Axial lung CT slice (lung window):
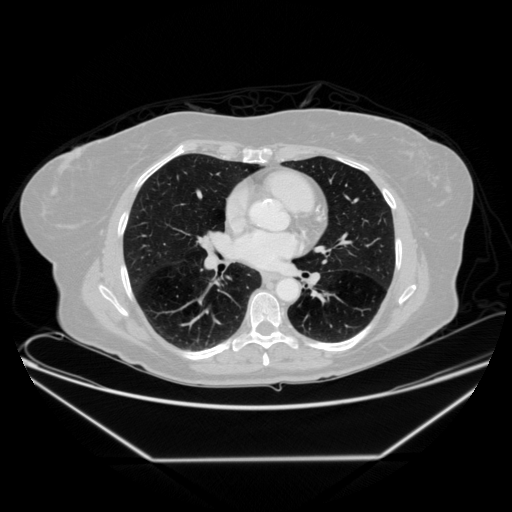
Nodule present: no